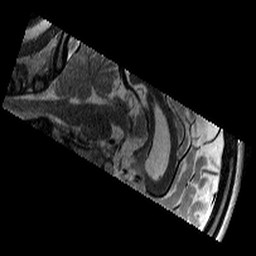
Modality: T2w
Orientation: sagittal
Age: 12
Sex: female
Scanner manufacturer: siemens
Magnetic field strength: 3 T
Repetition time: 9.23 s
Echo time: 0.067 s